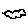
Label: cloud